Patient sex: M
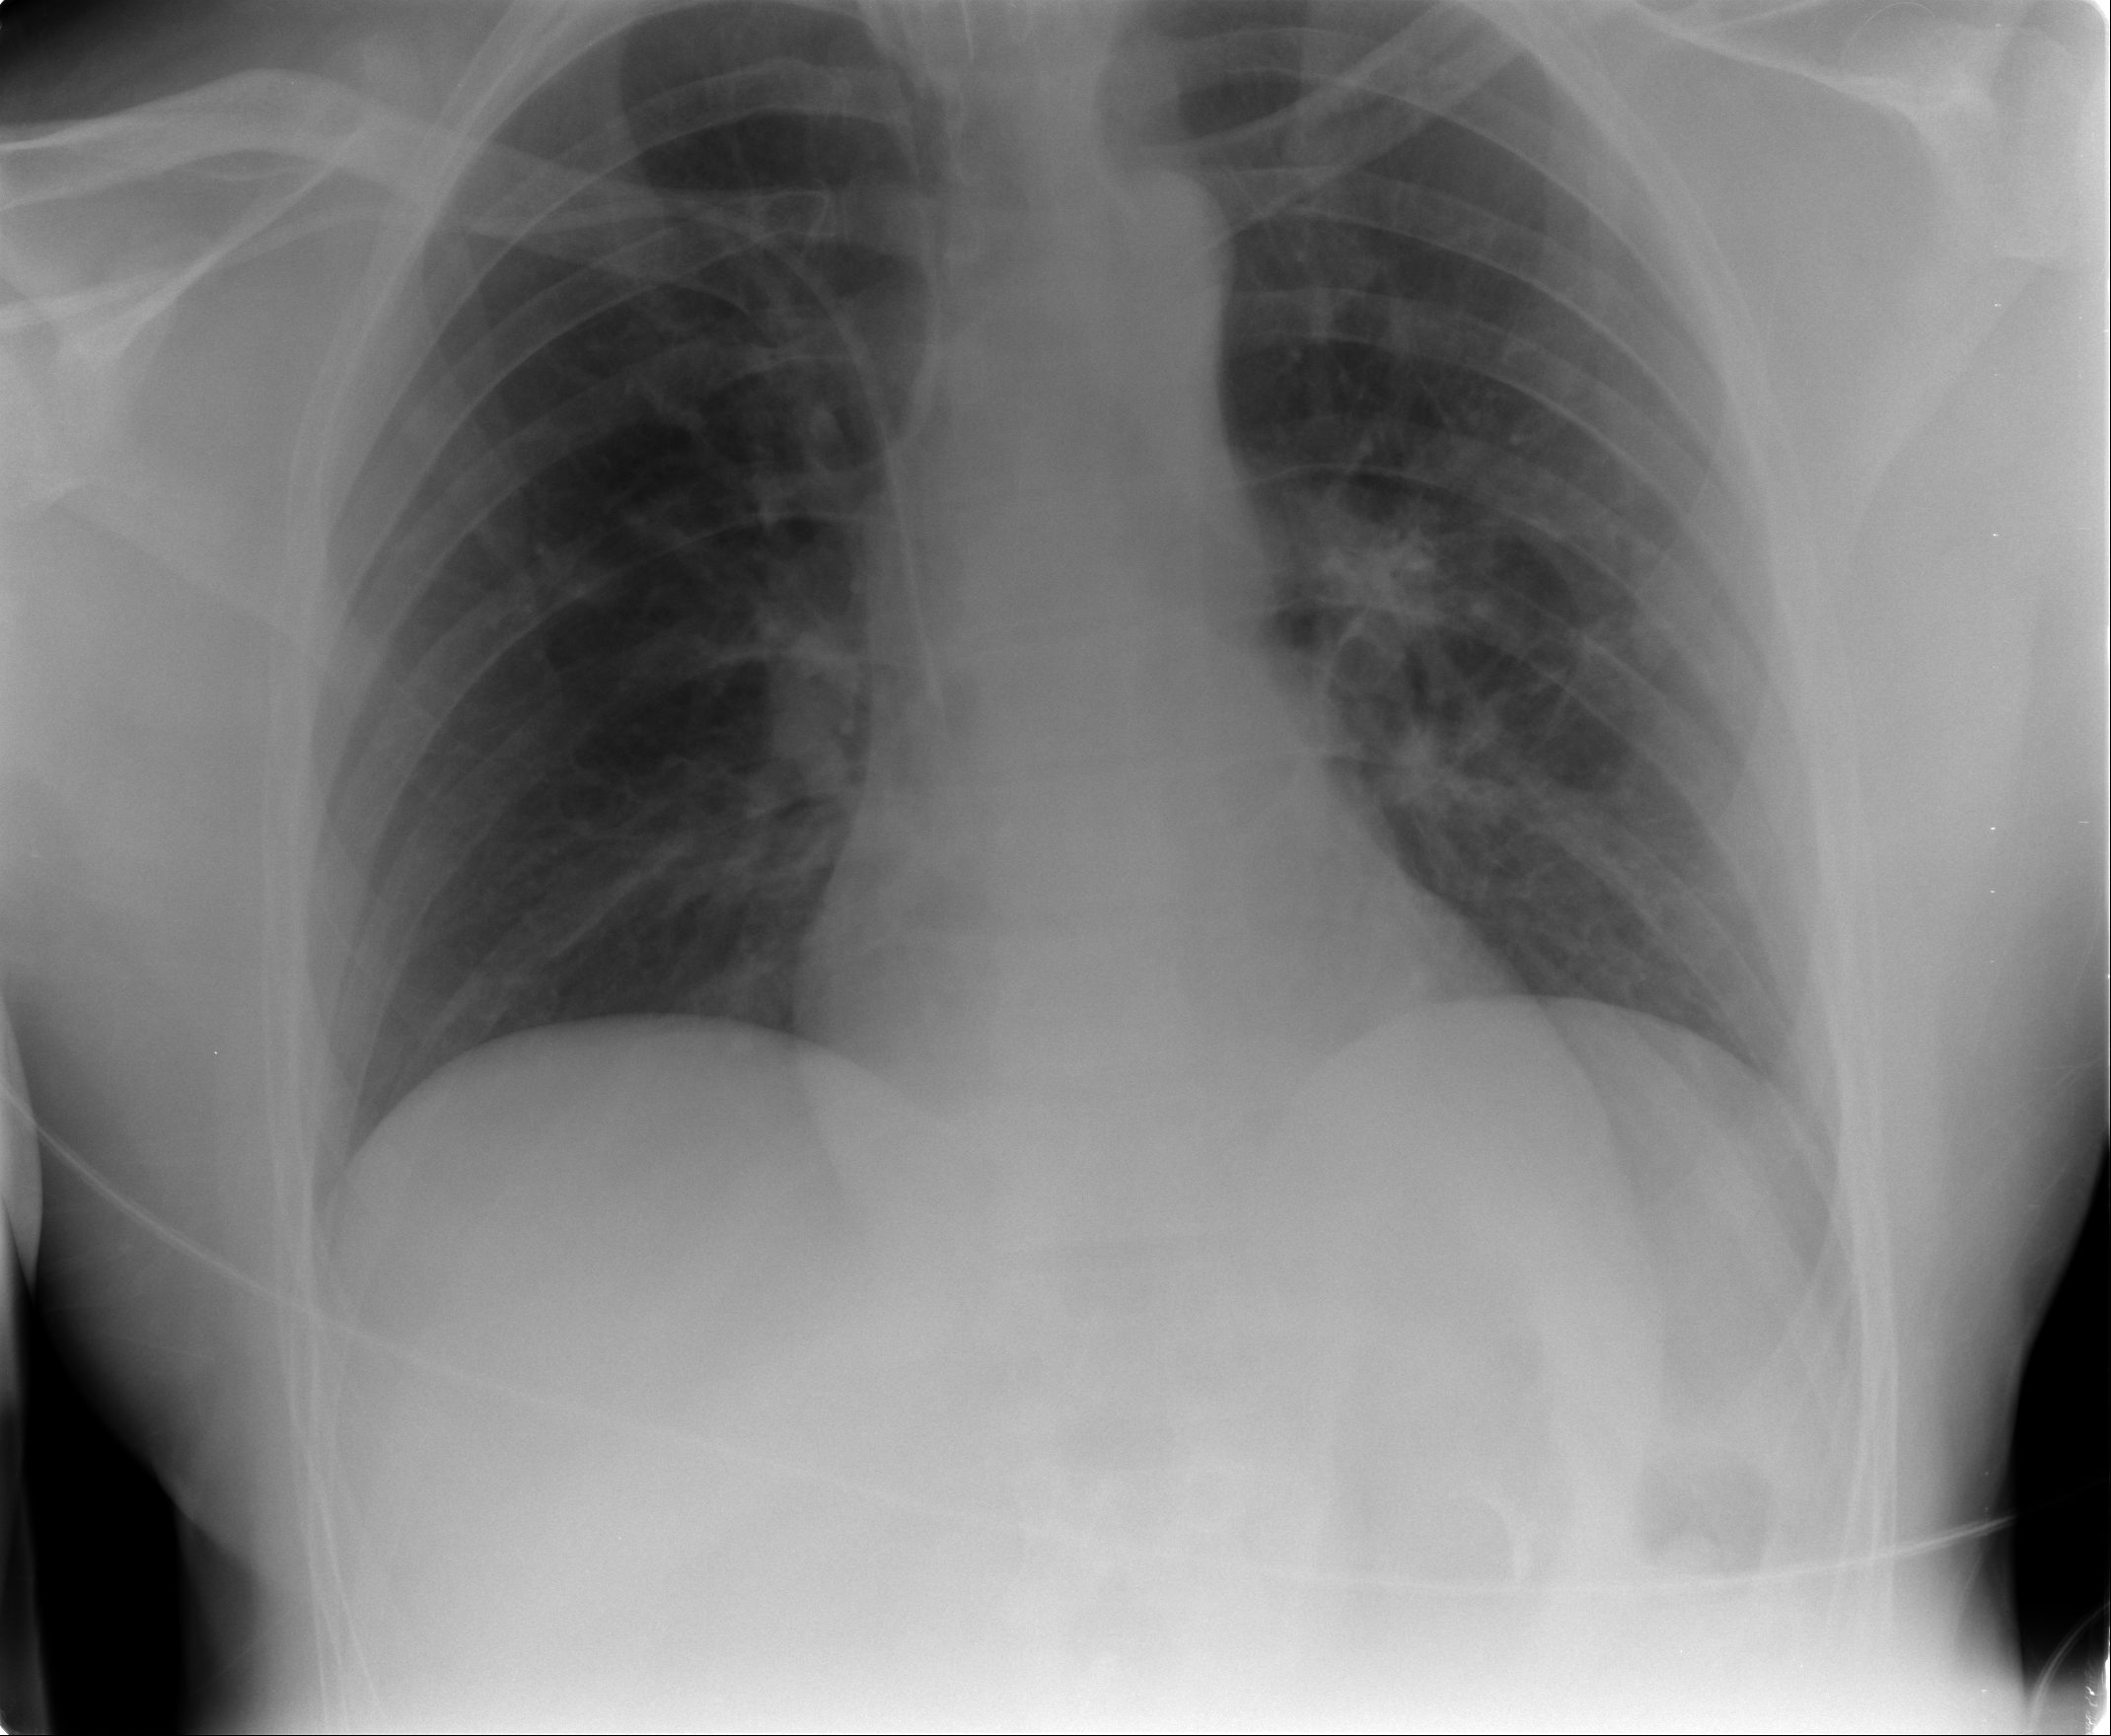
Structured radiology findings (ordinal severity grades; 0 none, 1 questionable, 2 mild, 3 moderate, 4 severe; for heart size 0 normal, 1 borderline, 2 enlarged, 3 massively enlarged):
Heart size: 0
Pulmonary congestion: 0
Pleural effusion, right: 0
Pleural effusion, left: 0
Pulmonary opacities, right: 0
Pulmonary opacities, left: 0
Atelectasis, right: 0
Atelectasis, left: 2